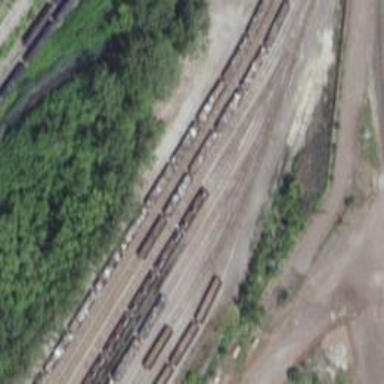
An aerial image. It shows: Railway yard in service.